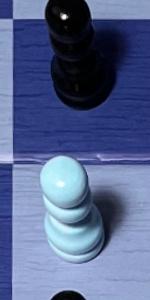
Label: Pawn_White